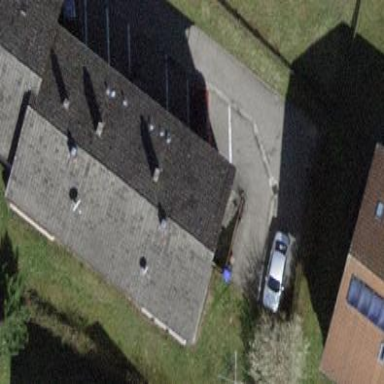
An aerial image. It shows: Building with gabled roof.